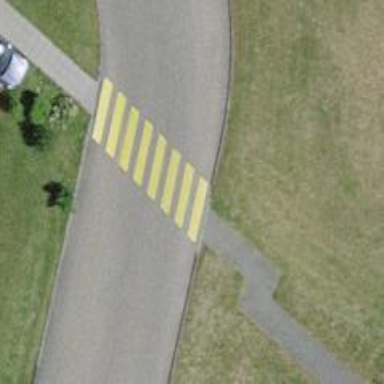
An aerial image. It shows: Zebra crossing on the road.